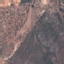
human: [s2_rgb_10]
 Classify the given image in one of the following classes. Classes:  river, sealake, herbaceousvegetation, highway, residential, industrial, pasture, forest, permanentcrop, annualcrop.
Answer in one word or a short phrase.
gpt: PermanentCrop